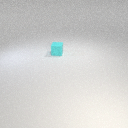
small cyan rubber cube